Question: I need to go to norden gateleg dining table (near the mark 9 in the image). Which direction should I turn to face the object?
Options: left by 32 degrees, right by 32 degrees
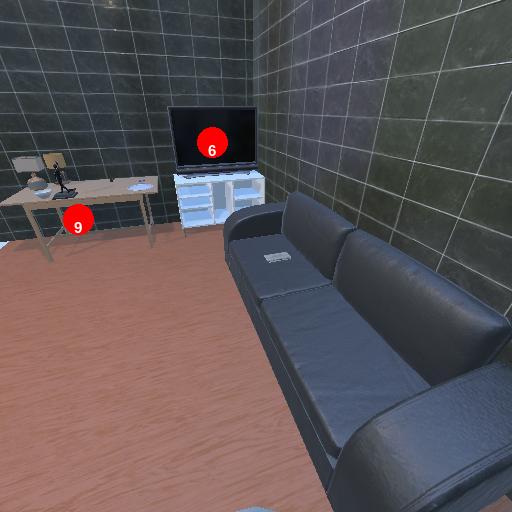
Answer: left by 32 degrees